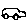
Label: car